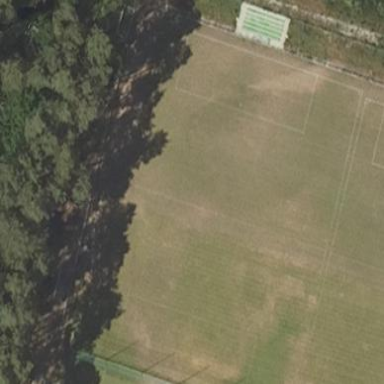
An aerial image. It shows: Soccer pitch designated for leisure and sports activities.